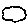
Label: cloud